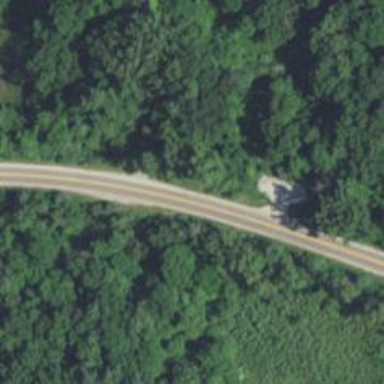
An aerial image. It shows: Unclassified road.